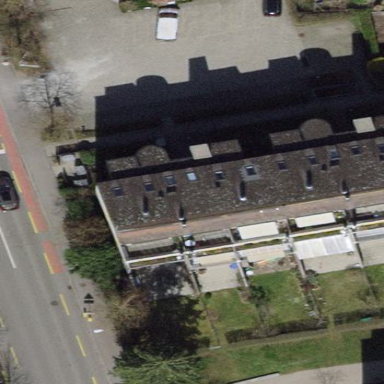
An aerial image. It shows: Collection of apartments with tile roofs in saltbox shape.